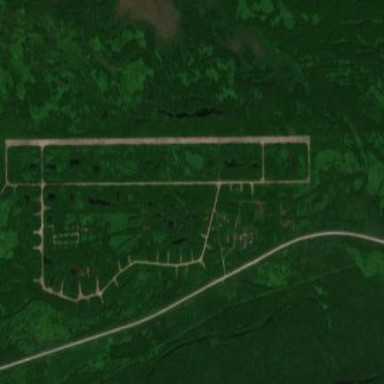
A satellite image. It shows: Military airfield located within larger aerodrome area.